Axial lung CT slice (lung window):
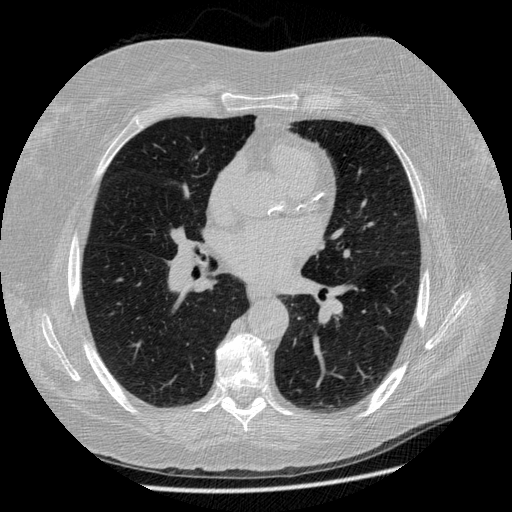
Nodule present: no